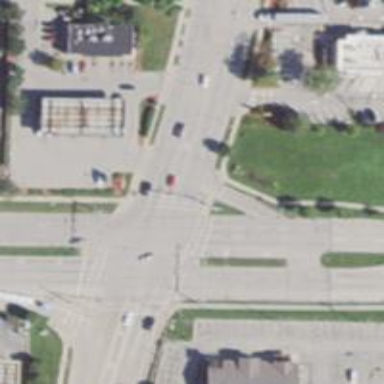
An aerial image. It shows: Uncontrolled road crossing.